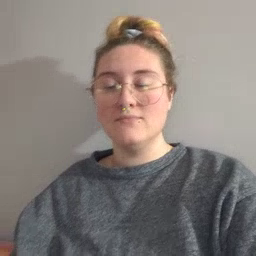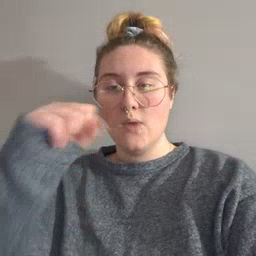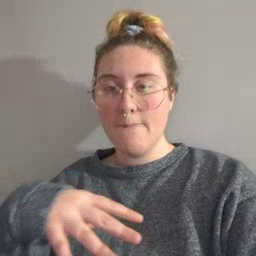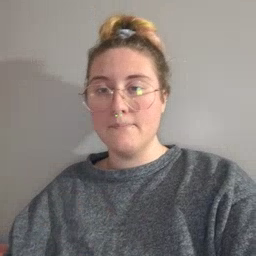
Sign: drop